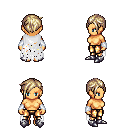
a pixel art fantasy rpg character, female body template, human, tanned skin, white tattered cape, gold greaves, white blonde pixie cut hairstyle, white cloth bracers, metal boots, four views (front, back, left, right), 2x2 character sprite sheet, small pixel art, hard edges, no anti-aliasing